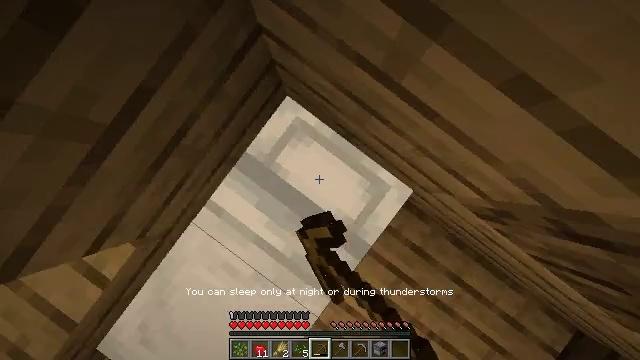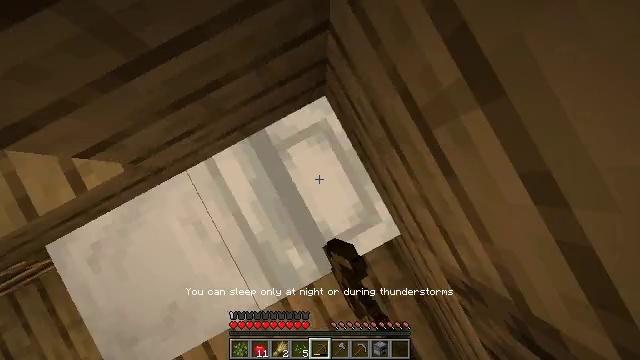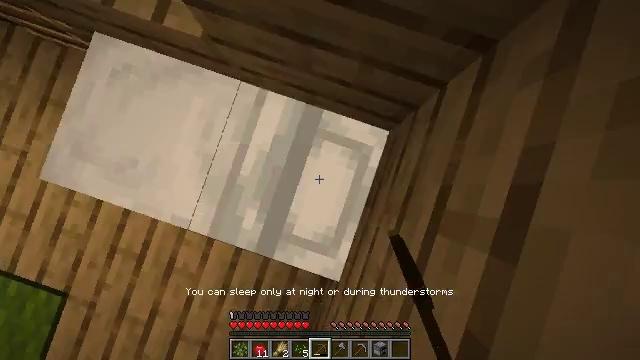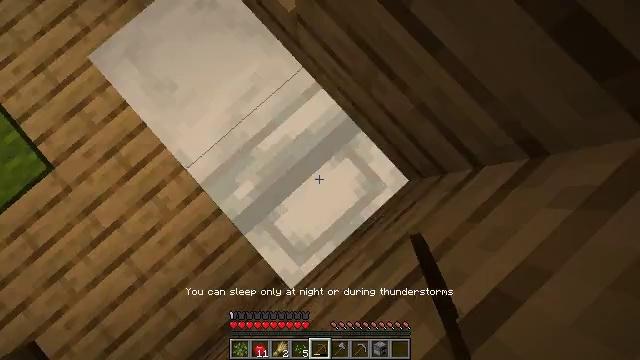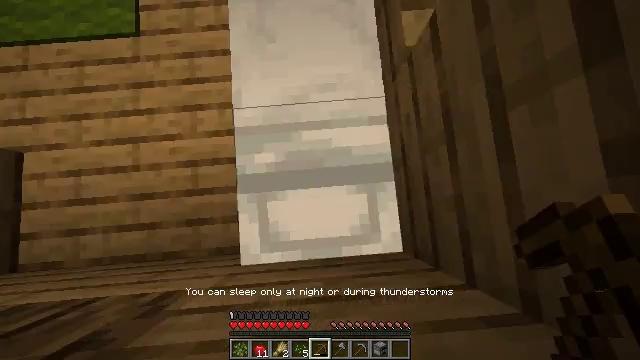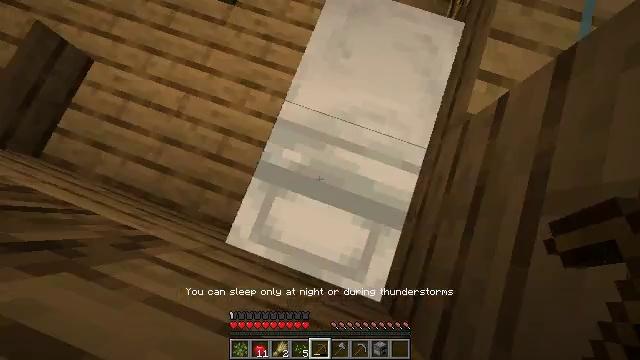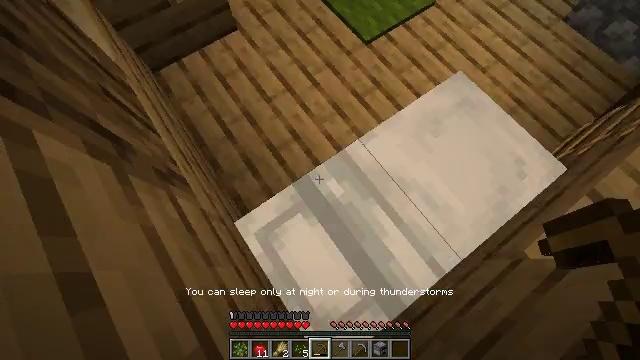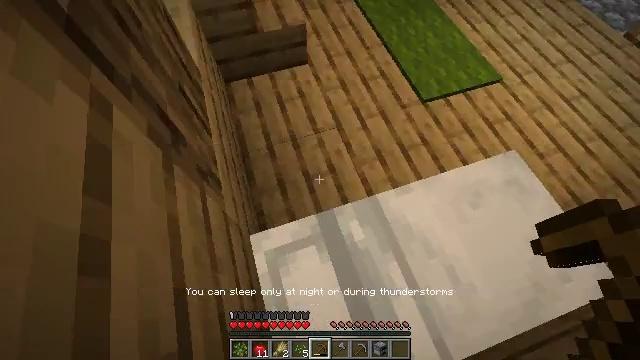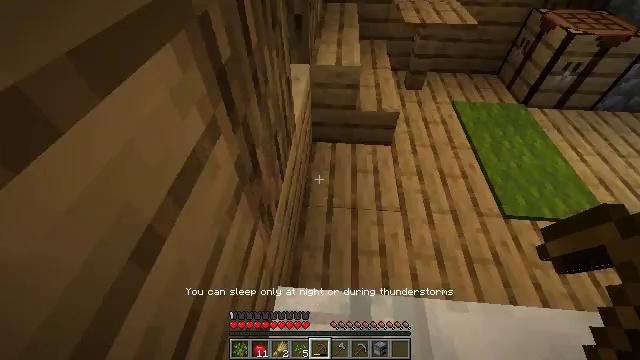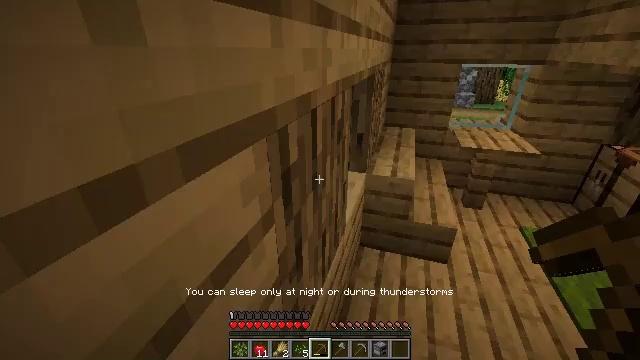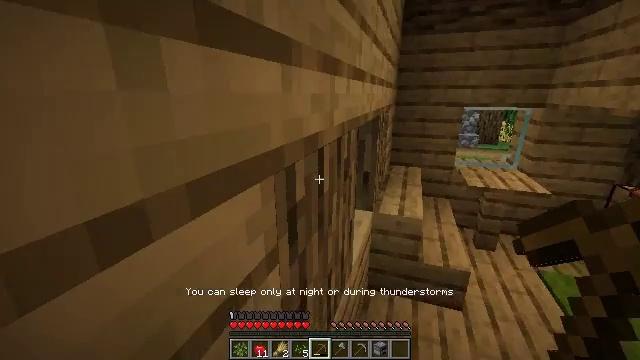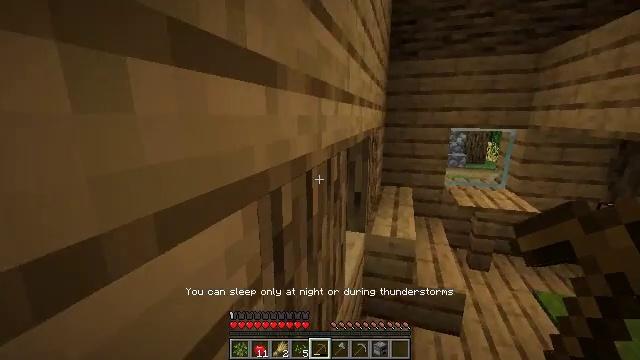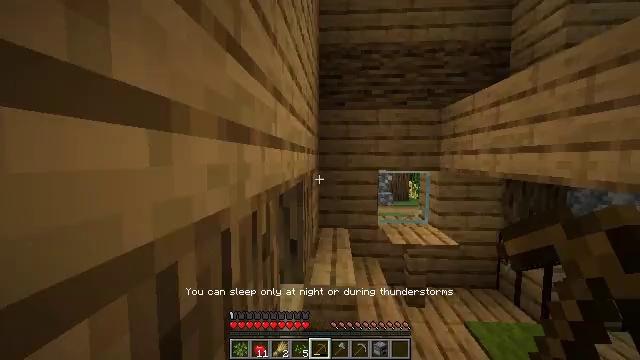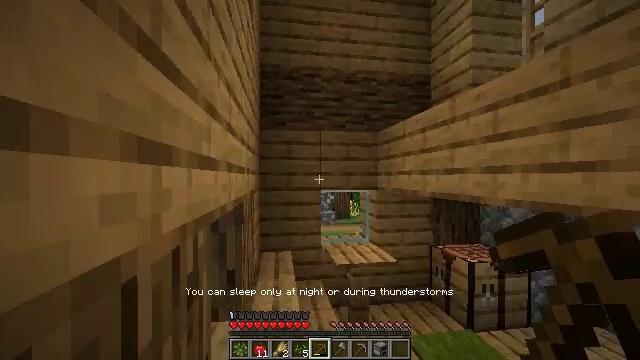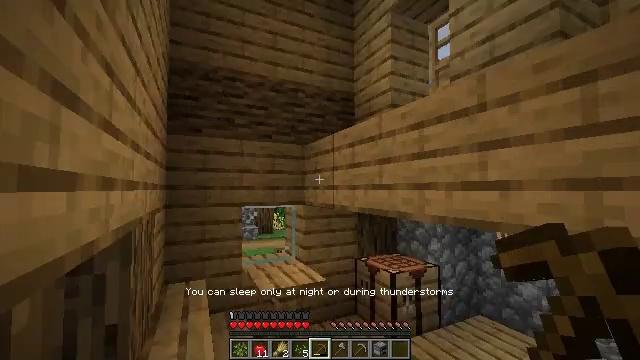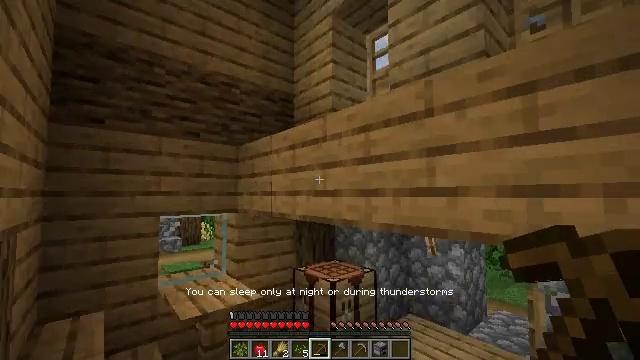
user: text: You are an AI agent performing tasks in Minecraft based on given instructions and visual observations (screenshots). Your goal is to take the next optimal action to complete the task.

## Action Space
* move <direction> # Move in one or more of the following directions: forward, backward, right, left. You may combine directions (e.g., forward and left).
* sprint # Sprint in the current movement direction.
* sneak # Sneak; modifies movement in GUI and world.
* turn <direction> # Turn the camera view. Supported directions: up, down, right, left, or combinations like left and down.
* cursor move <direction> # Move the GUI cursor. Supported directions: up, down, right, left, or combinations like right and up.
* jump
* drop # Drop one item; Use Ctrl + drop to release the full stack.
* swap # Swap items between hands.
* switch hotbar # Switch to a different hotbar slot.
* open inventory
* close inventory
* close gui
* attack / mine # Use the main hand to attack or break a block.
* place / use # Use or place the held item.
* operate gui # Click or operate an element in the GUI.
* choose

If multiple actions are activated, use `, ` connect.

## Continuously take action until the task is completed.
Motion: motion action
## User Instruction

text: Dig the grass path to transform it.
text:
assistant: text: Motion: turn left and up
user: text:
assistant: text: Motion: turn left
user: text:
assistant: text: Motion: turn left and up
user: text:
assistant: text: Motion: turn left and up
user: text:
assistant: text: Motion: turn left and up
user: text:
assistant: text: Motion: turn left and up
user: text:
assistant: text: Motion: turn left and up
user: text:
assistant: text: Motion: turn left and up
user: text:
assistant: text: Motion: turn left and up
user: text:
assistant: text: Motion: turn left and up
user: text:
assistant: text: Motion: move forward, turn right and up
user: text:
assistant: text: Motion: move forward, turn right and up
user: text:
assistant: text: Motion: move forward, turn right and up
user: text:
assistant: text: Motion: move forward, turn right and up
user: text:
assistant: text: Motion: move forward, turn right and up
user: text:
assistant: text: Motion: move forward, turn right and up
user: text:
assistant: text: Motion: move forward, turn right and up
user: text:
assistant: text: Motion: move forward, turn right and up
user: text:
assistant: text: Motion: move forward, turn right and up
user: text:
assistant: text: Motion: move forward
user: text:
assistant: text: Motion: move forward
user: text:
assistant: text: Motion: move forward
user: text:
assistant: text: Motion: move forward, turn down
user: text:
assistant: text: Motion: move forward
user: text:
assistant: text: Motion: move forward
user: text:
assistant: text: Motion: move forward, turn left and down
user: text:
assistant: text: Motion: move forward
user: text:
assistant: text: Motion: move forward, turn left and down
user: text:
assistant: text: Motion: move forward, turn left and down
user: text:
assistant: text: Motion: move forward, turn left and down